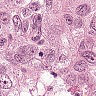
Metastatic tissue present: yes